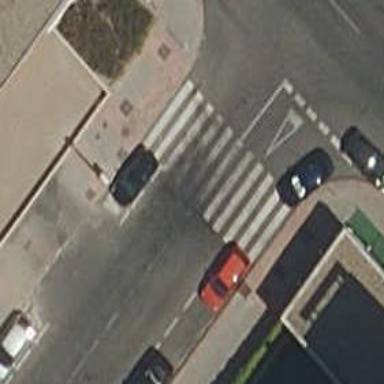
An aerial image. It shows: Pedestrian crossing with zebra markings on the footway.